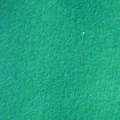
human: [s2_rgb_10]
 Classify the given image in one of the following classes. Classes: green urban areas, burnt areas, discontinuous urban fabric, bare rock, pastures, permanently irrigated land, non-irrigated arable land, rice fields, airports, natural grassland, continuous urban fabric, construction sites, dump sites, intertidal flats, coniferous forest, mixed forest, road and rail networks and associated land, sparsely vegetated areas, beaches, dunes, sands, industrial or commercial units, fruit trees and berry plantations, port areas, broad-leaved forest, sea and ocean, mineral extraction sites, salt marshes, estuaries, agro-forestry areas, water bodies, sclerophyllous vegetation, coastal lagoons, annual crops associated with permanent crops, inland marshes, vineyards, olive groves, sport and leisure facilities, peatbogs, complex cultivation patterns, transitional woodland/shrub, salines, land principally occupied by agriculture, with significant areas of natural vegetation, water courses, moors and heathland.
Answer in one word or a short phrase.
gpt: sea and ocean